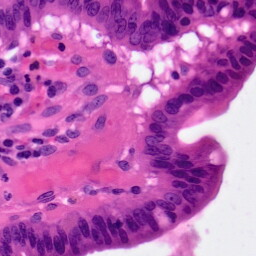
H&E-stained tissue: Pancreatic